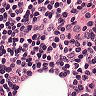
Metastatic tissue present: no